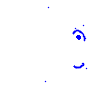
Particle: pion